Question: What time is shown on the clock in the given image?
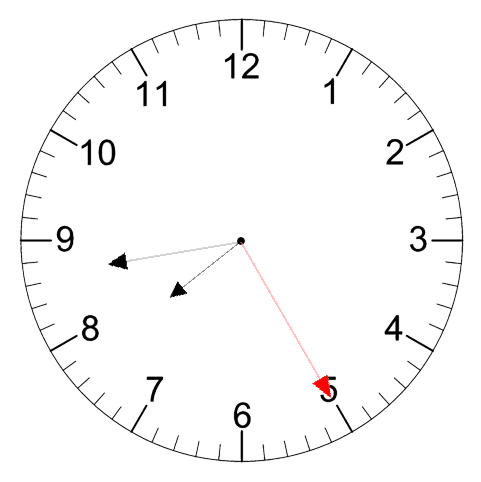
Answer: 07:43:25